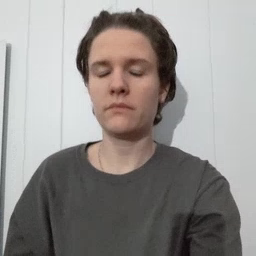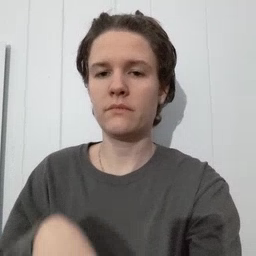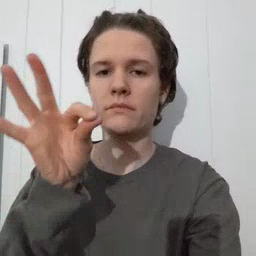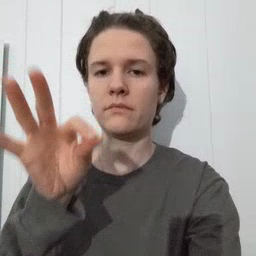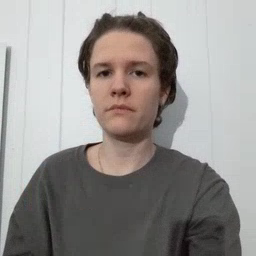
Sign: find